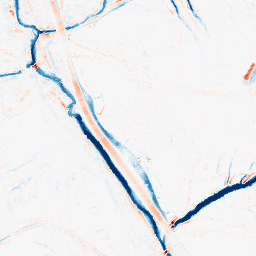
Category: morphological
Decomposition family: tophat_combined
Decomposition parameters: size: 5
Upsampling method: regularized
Upsampling parameters: scale: 4
lambda_reg: 0.01
Upsampling scale: 4